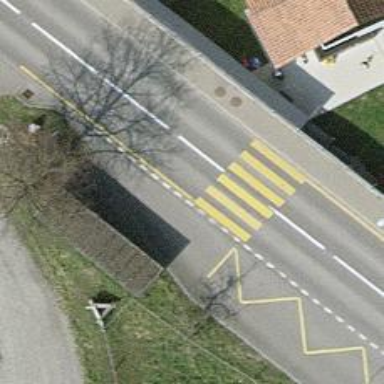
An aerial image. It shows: Uncontrolled zebra crossing on the road.